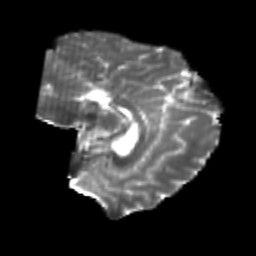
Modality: T2w
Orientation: sagittal
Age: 20
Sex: male
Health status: healthy
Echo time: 0.074 s